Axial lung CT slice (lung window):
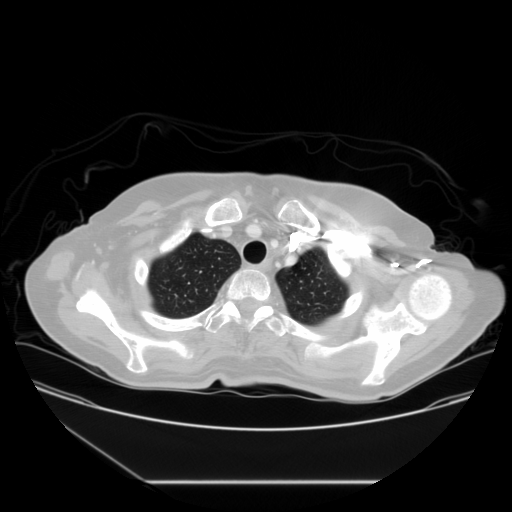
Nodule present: no